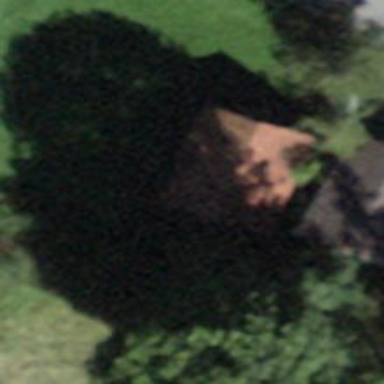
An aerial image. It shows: Rural barn.